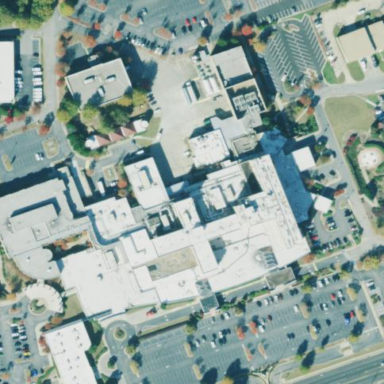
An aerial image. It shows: Hospital providing healthcare services.